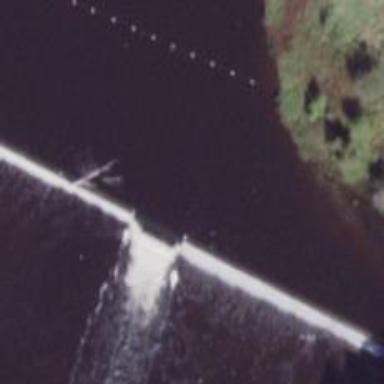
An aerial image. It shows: Weir in waterway.